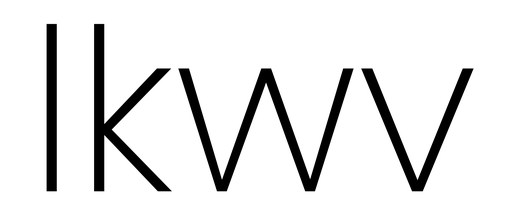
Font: Poppins-ExtraLight